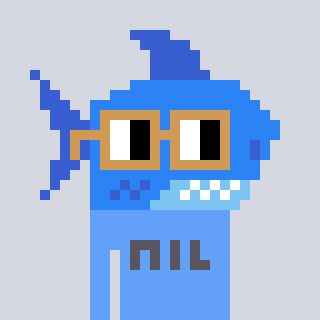
a pixel art character with square brown glasses, a shark-shaped head and a blue-colored body on a cool background